Field crop: maize
Growth stage: 1
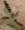
Species: atriplex